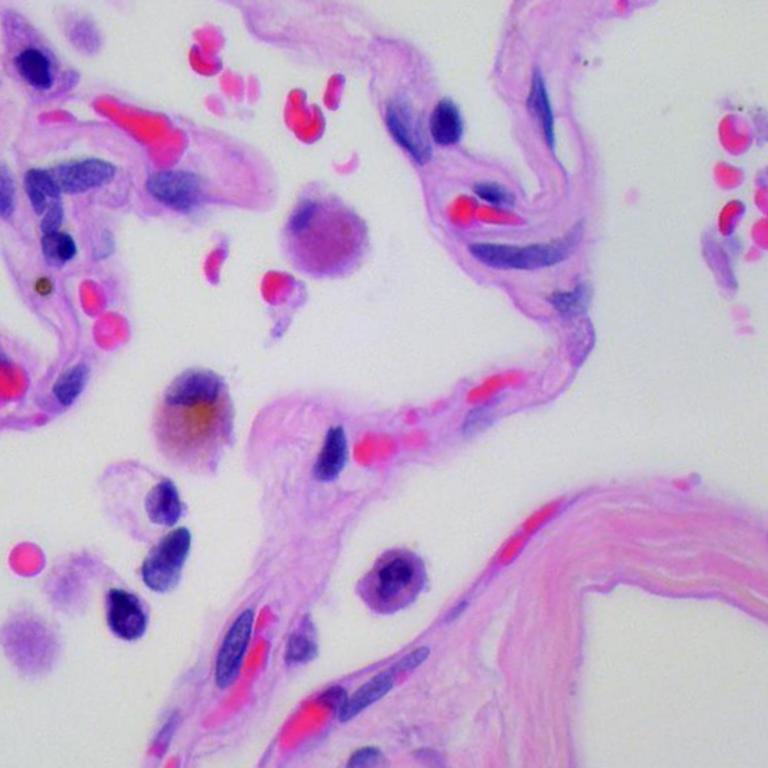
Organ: lung
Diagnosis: benign